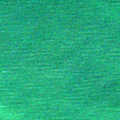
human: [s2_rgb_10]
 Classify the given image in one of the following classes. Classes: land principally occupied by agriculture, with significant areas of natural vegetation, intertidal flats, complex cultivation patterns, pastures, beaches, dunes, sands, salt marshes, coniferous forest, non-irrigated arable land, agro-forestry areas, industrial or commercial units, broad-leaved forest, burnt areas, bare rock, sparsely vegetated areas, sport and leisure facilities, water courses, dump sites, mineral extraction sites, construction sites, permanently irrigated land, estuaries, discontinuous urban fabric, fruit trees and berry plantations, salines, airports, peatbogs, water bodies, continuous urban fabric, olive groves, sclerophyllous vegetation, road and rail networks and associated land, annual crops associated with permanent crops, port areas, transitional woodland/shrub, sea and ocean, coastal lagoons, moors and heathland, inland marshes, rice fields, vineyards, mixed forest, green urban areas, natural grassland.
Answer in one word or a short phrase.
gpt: sea and ocean